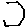
Label: hexagon